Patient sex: M
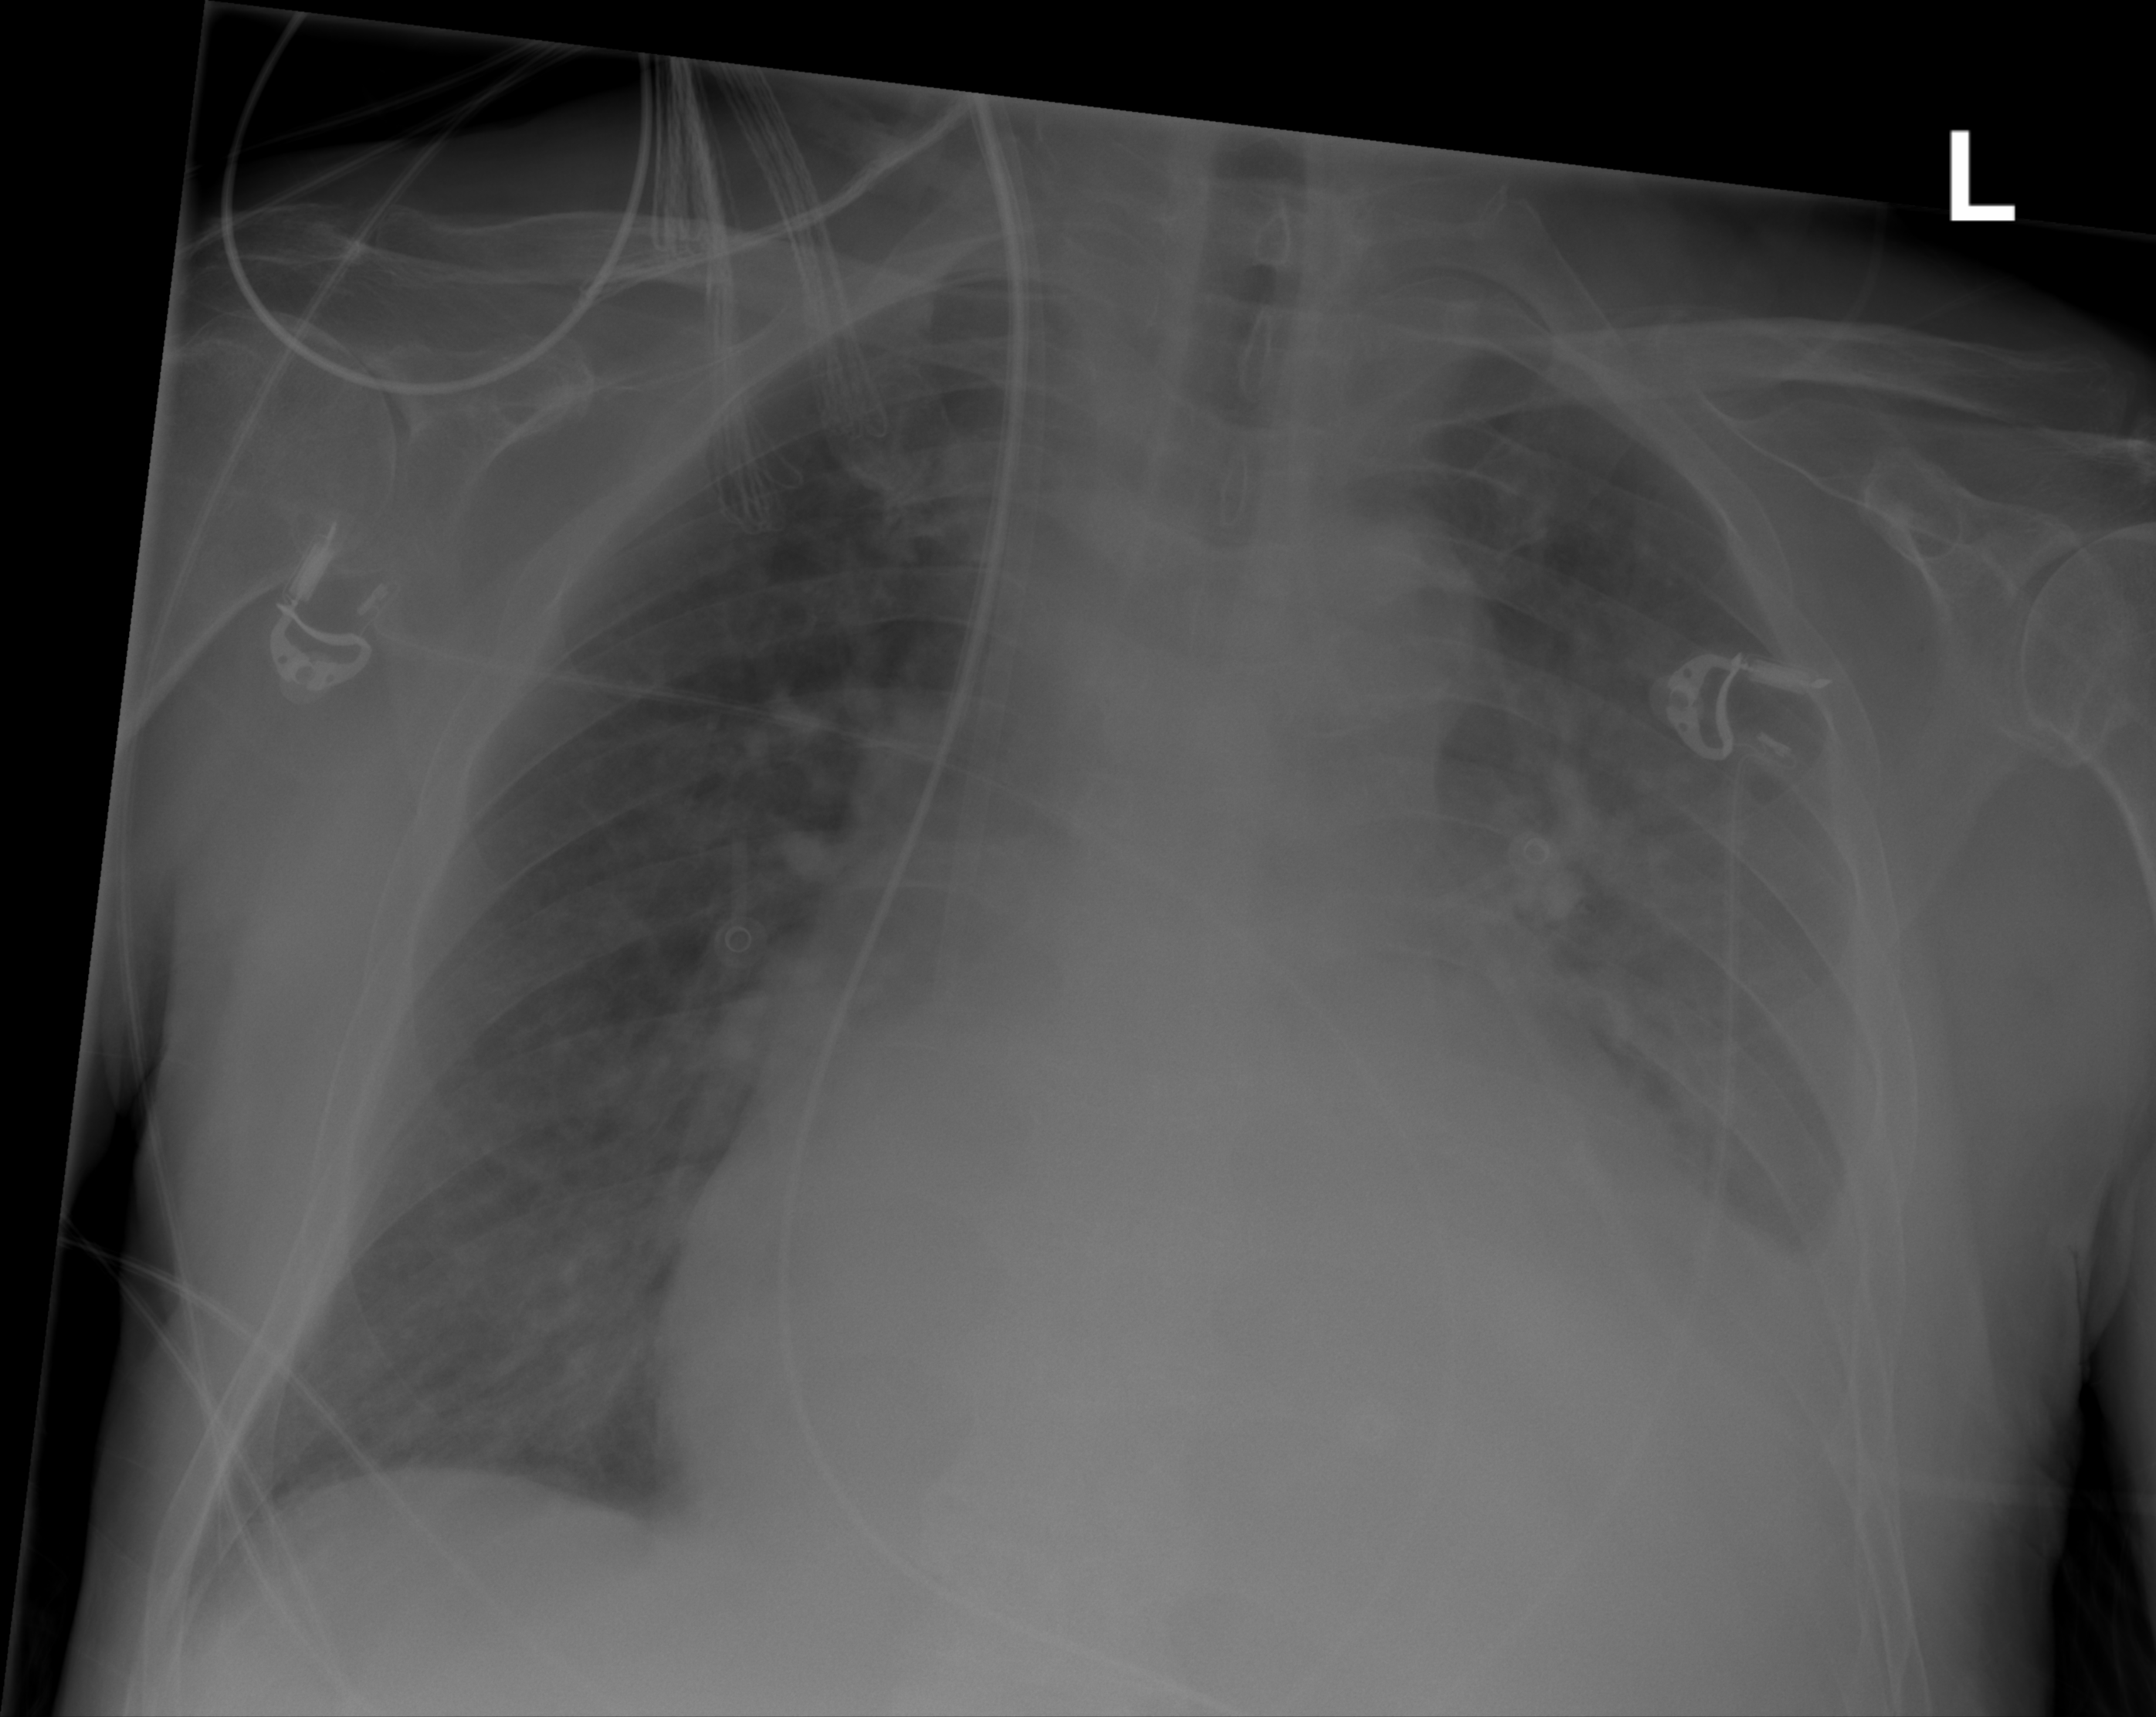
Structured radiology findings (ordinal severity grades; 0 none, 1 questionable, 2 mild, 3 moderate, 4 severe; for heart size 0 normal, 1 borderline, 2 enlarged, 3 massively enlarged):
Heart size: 3
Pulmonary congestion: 3
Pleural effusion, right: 0
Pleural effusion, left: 2
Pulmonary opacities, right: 0
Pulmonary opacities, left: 0
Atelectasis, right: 0
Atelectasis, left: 0